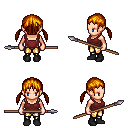
a pixel art fantasy rpg character, female body template, human, light skin, maroon pirate shirt, gold greaves, dark blonde twin-tailed hairstyle, black shoes, spear, four views (front, back, left, right), 2x2 character sprite sheet, small pixel art, hard edges, no anti-aliasing